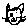
Label: cat